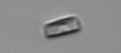
Label: pennate